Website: lowes
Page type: customer-info-address
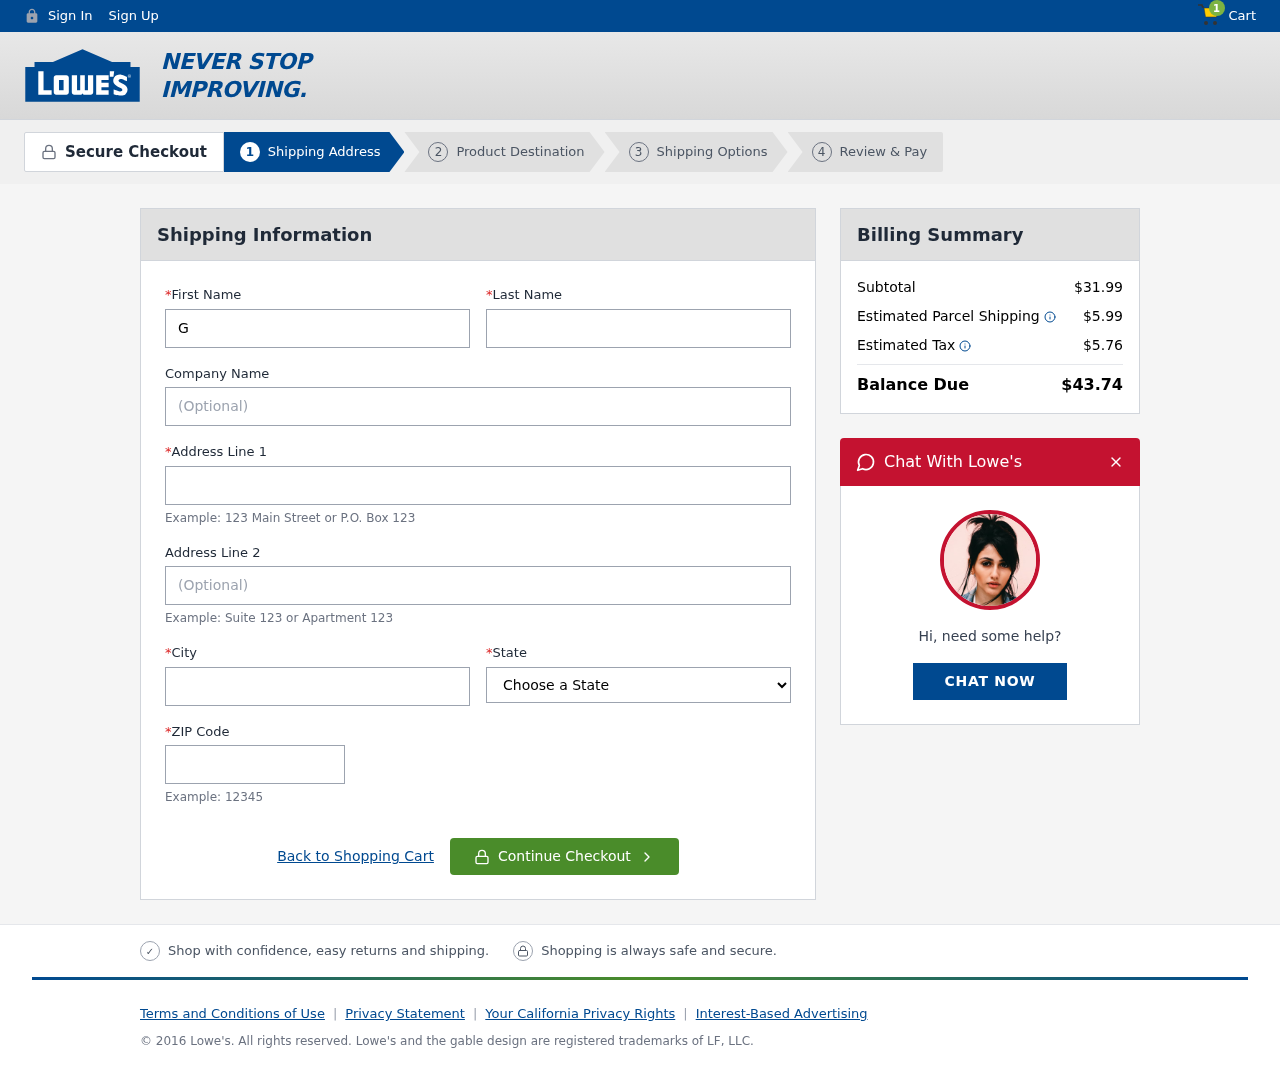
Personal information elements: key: PII_CITY
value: Watsonfort
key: PII_COMPANY
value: Greene LLC
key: PII_FIRSTNAME
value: Gloria
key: PII_LASTNAME
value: Adams
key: PII_POSTCODE
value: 73364
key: PII_STATE
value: MP
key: PII_STREET
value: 5884 Elizabeth Grove
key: PII_STREET2
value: Suite 212
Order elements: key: ORDER_NUM_ITEMS
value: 1
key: ORDER_SUBTOTAL
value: $31.99
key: ORDER_SHIPPING_COST
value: $5.99
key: ORDER_TAX
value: $5.76
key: ORDER_TOTAL
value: $43.74